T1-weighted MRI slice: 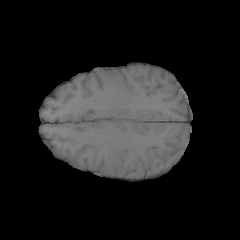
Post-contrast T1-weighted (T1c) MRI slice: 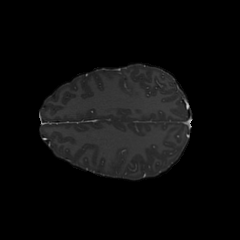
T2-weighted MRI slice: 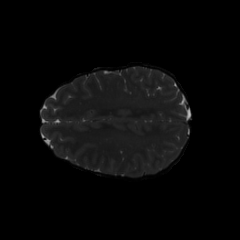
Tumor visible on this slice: no